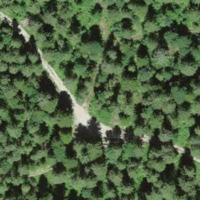
EUNIS habitat code: 43
Species observed at this site:
Sambucus racemosa